Field crop: maize
Growth stage: 2
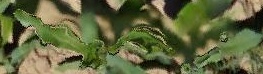
Species: maize